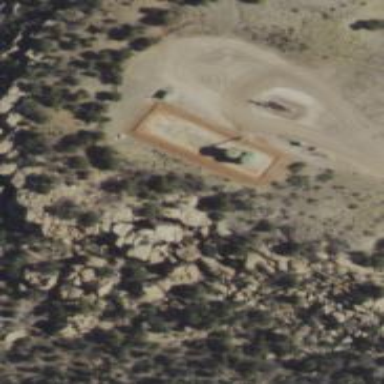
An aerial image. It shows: Storage tank with man-made structure.